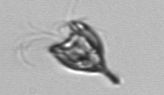
Label: Pyramimonas_longicauda